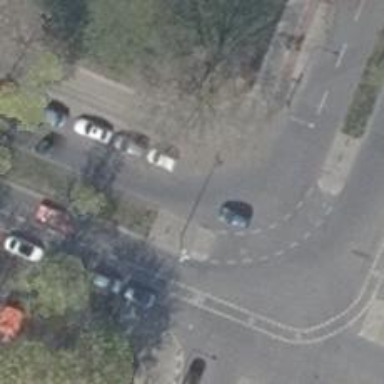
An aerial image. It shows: Asphalt footpath with unmarked crossing.